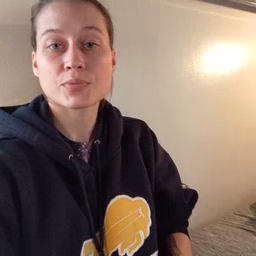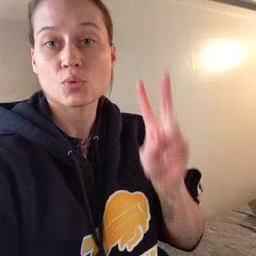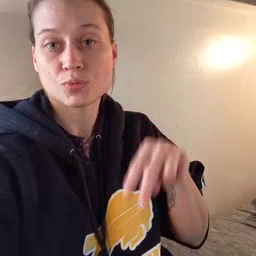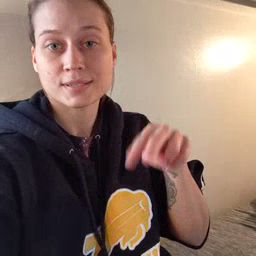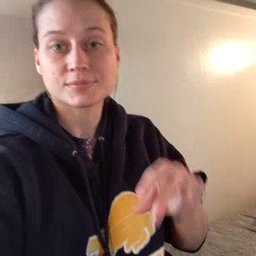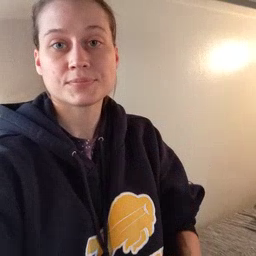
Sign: read